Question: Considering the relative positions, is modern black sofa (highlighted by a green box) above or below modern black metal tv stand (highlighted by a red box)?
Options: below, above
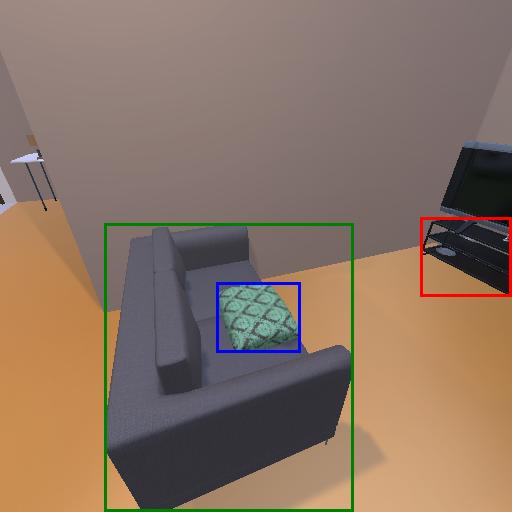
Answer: below